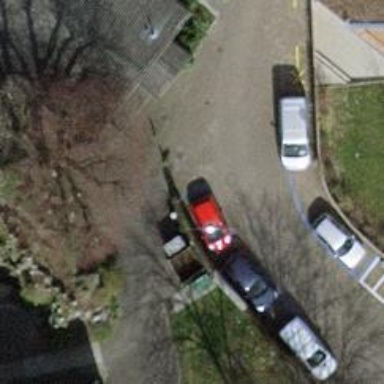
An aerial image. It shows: Bollard barrier.